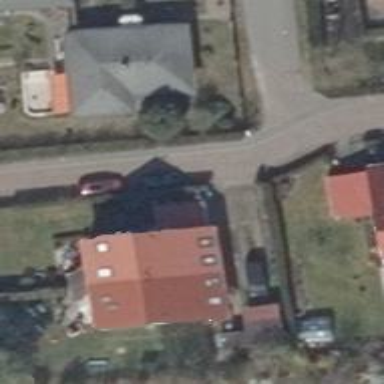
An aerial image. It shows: Driveway.